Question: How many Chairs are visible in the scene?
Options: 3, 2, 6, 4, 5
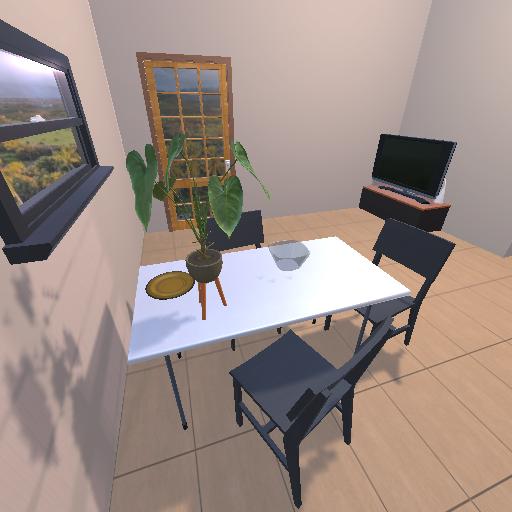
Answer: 3